Interaction volume radius: 10 \u00c5
Interaction volume height: 20 \u00c5
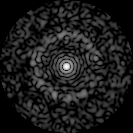
Disorder parameter: 0.8086